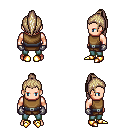
a pixel art fantasy rpg character, male body template, human, light skin, leather chest armor, teal pants, white blonde long topknot hairstyle, metal gloves, gold boots, four views (front, back, left, right), 2x2 character sprite sheet, small pixel art, hard edges, no anti-aliasing